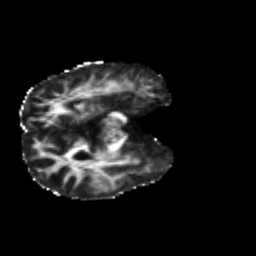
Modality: FA
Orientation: axial
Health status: ill
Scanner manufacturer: siemens
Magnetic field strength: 3 T
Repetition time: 6.8 s
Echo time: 0.097 s